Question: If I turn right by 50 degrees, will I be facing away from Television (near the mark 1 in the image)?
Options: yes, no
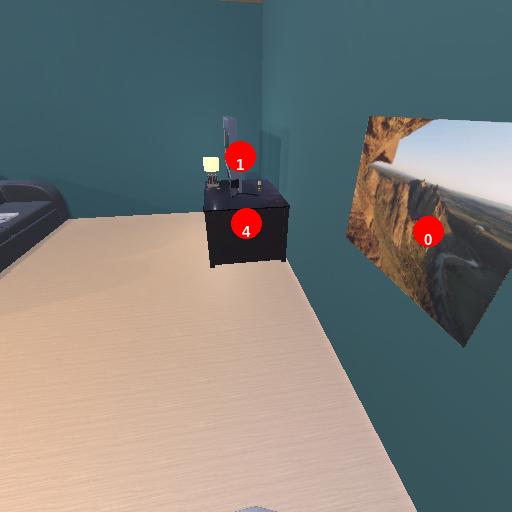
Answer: yes